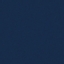
Land use / land cover class: SeaLake